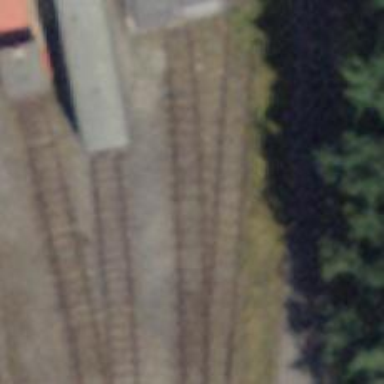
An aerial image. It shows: Railway yard with one track.